Question: I am attempting to float 3 divs within a container div. I thought it would be simple but I'm having difficulty keeping them evenly spread apart. As I want the website to be somewhat responsive, so I can't have the spacing specified in px.
CSS:
'''
#circlecontain{background-color:green;height:200px; width:1200px; margin:auto;}
.circle{width:200px;height:200px;border-radius:100px;
font-family:Arial, Helvetica, sans-serif;font-size:20px;color:#fff;
line-height:150px;text-align:center;background: rgba(0,0,0,0.8);
margin:auto; display:inline-block; vertical-align:middle;
}
'''

Thanks in advance
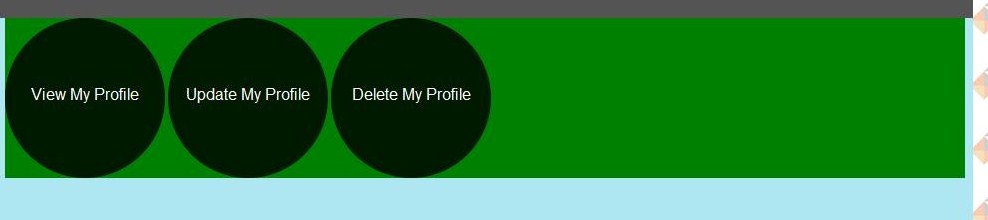
Answer: Hold them inside 3 div elements with a width of '33%' each, and use 'margin: auto;' on round divs, this way they will be equal.
<URL>
'''
<div class="wrap_me">
<div></div>
</div>
<div class="wrap_me">
<div></div>
</div>
<div class="wrap_me">
<div></div>
</div>
'''
CSS
'''
.wrap_me {
width: 33%;
border: 1px solid #f00;
float: left;
}
.wrap_me div {
width: 150px;
height: 150px;
border-radius: 100px;
border: 1px solid #ddd;
margin: auto;
}
'''
You can also hold this inside a single container with a 'min-width' property so that your elements don't wrap incase of insufficient width